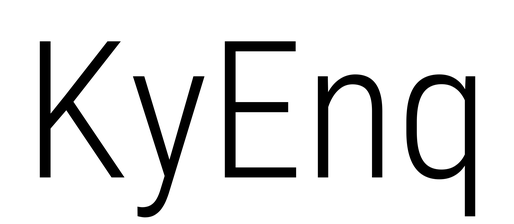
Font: Roboto_Condensed_Light